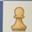
Piece: wP